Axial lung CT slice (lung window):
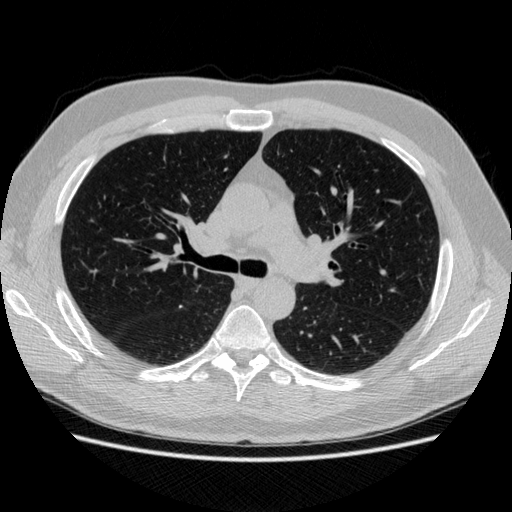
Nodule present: no